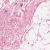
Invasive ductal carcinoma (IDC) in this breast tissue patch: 0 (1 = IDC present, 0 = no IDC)